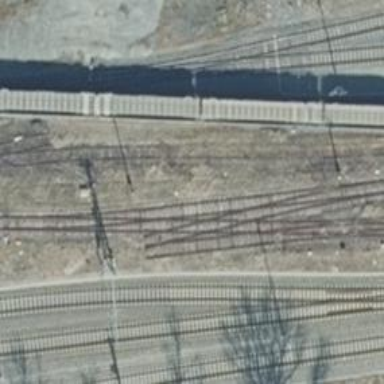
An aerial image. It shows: Railway crossing.